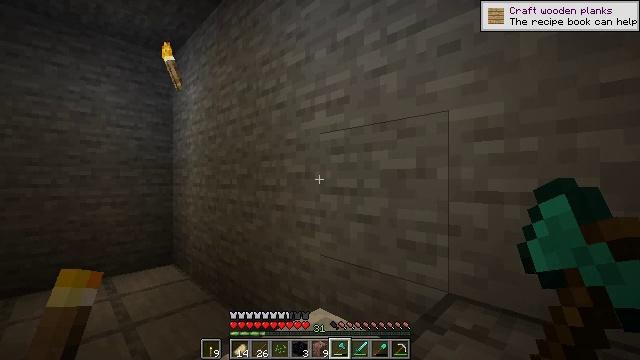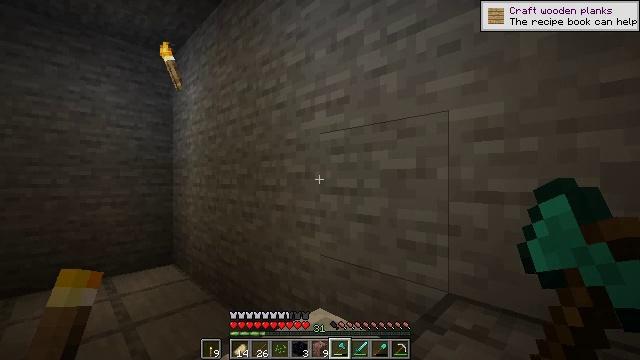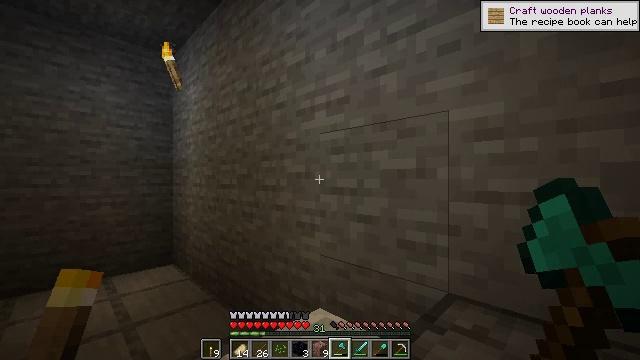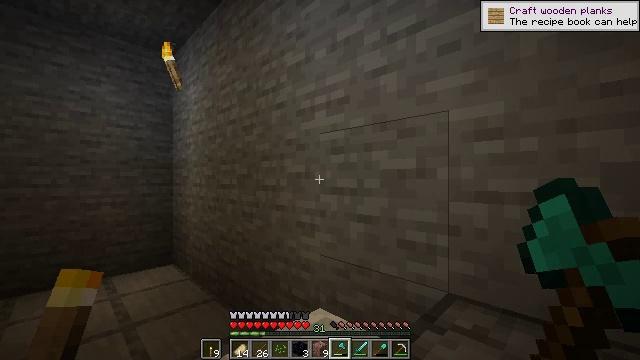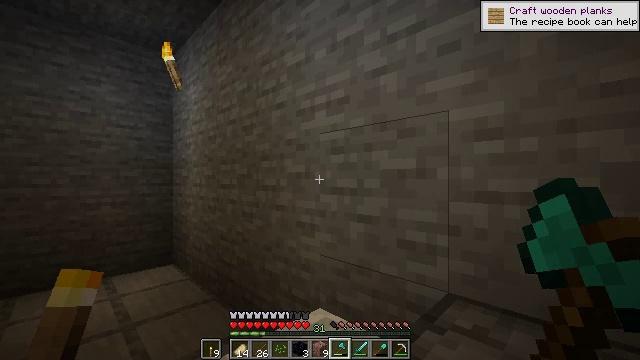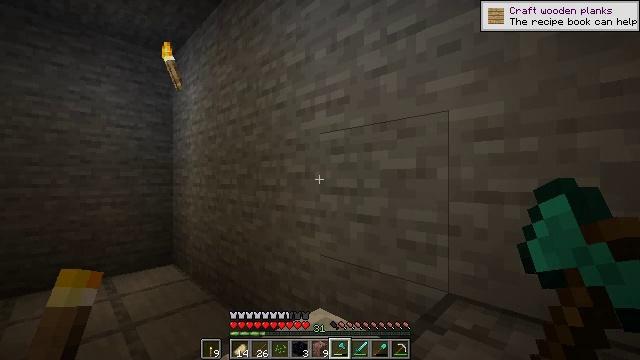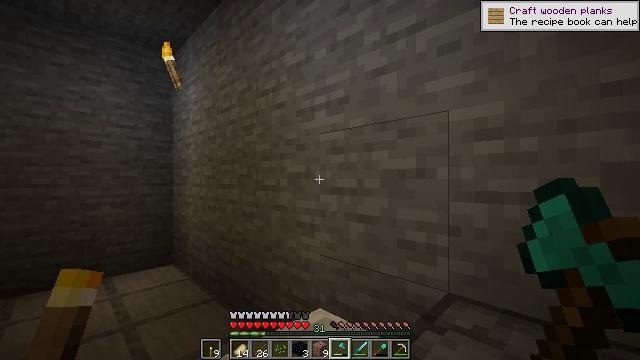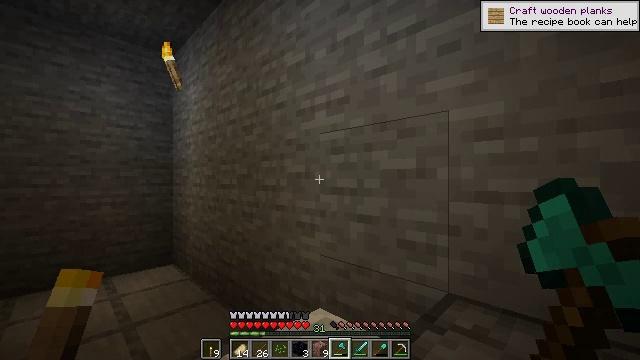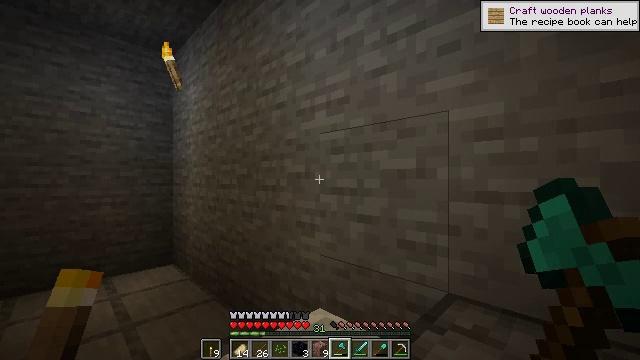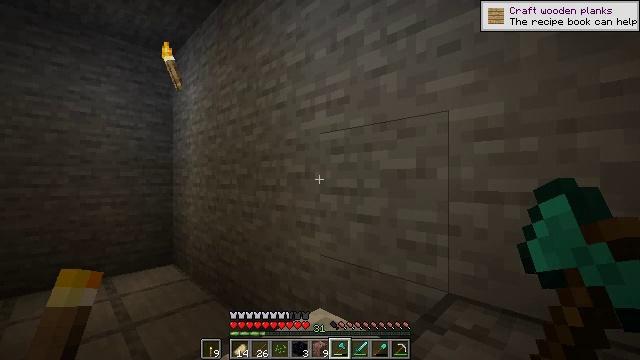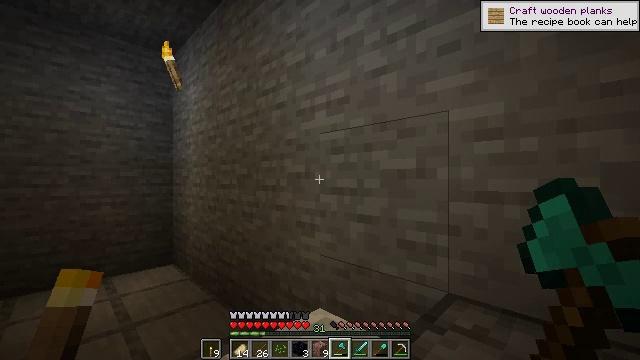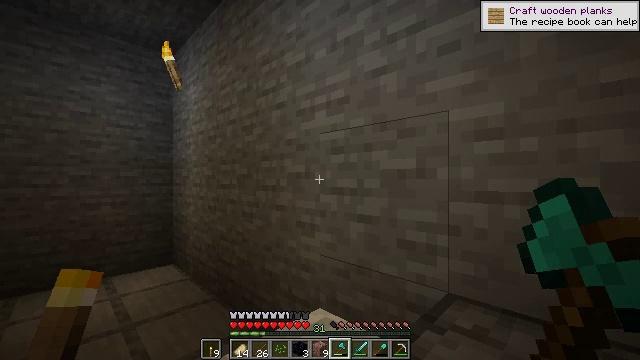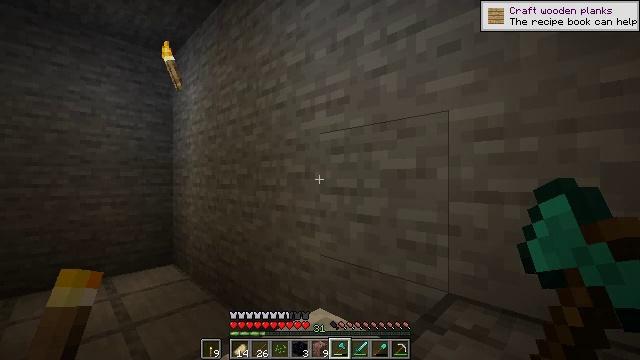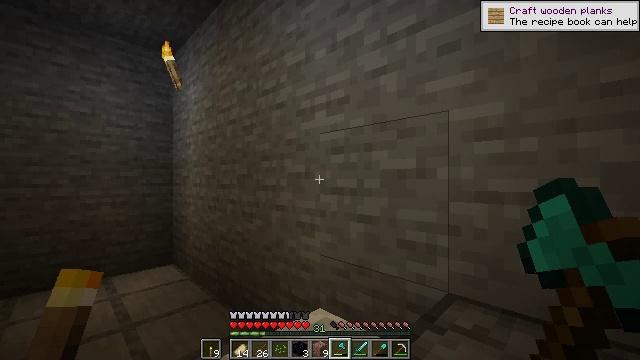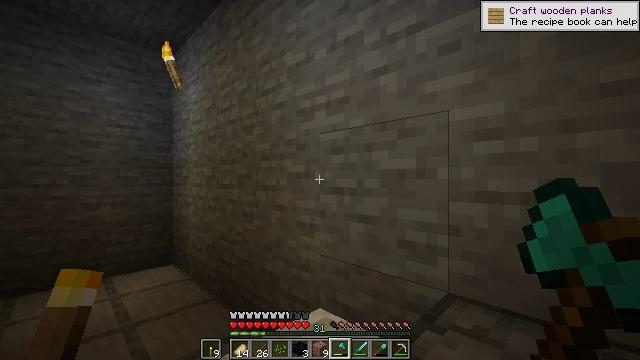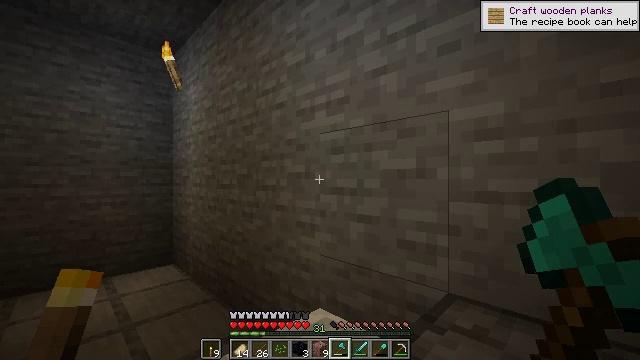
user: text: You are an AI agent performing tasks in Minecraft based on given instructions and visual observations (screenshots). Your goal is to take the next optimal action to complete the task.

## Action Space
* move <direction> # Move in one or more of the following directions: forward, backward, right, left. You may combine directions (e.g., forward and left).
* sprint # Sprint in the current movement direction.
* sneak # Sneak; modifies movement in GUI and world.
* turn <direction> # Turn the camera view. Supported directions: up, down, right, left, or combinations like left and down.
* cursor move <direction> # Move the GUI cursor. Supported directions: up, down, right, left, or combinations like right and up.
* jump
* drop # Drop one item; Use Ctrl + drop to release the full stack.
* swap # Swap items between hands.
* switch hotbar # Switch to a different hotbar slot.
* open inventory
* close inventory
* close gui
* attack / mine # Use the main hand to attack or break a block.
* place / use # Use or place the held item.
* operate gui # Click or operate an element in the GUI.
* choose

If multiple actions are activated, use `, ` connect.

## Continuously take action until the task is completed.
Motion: motion action
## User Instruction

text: Craft a rail.
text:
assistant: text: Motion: no_op
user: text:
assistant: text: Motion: no_op
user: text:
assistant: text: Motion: no_op
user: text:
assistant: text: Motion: no_op
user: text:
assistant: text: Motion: no_op
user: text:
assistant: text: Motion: no_op
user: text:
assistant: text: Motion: no_op
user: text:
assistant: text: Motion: no_op
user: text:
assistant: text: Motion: no_op
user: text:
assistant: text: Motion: no_op
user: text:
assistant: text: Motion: no_op
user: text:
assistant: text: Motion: no_op
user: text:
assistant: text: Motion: no_op
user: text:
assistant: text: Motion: no_op
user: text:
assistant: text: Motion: no_op
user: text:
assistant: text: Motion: no_op
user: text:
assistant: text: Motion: no_op
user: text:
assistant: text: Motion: no_op
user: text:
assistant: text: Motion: no_op
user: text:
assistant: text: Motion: no_op
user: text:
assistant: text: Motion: no_op
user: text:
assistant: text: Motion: no_op
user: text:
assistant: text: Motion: no_op
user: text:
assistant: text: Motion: no_op
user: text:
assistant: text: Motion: no_op
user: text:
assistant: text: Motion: no_op
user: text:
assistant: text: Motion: no_op
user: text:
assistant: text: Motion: no_op
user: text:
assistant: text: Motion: no_op
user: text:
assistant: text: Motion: no_op